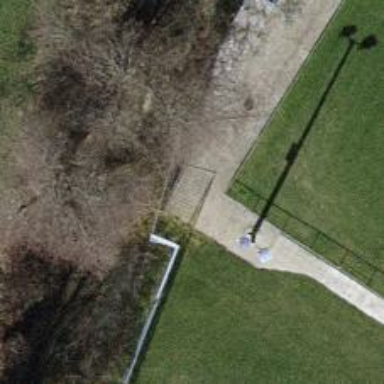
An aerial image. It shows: Paved path.